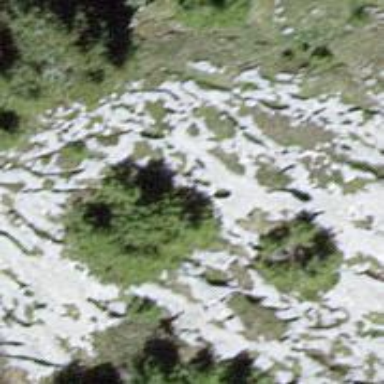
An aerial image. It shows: Needle-leaved tree in nature.